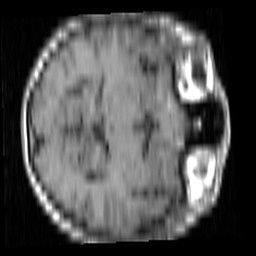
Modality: T1w
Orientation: axial
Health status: ill
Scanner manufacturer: siemens
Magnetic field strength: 1.5 T
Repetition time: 0.4 s
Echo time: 0.014 s